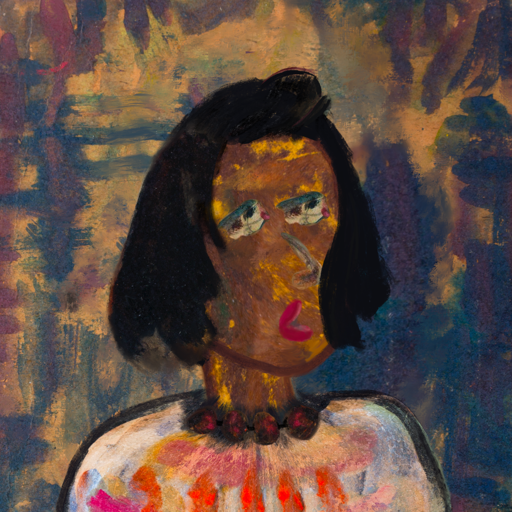
Background: InTheSun, Head And Neck Side: Comrade, Face Side: Pipe, Bust: Childish, Hair Side: Mosgoul, Head Accessory: Blank, Second Necklace: Blank, Necklace: Mosgoul, Baby: Blank